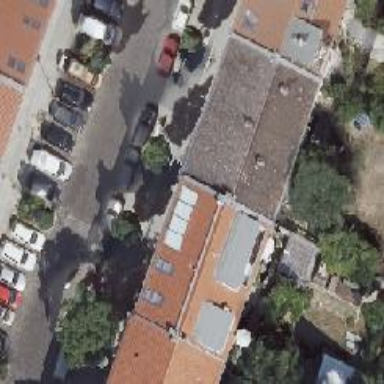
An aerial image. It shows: Gabled roof adorns the apartments building.